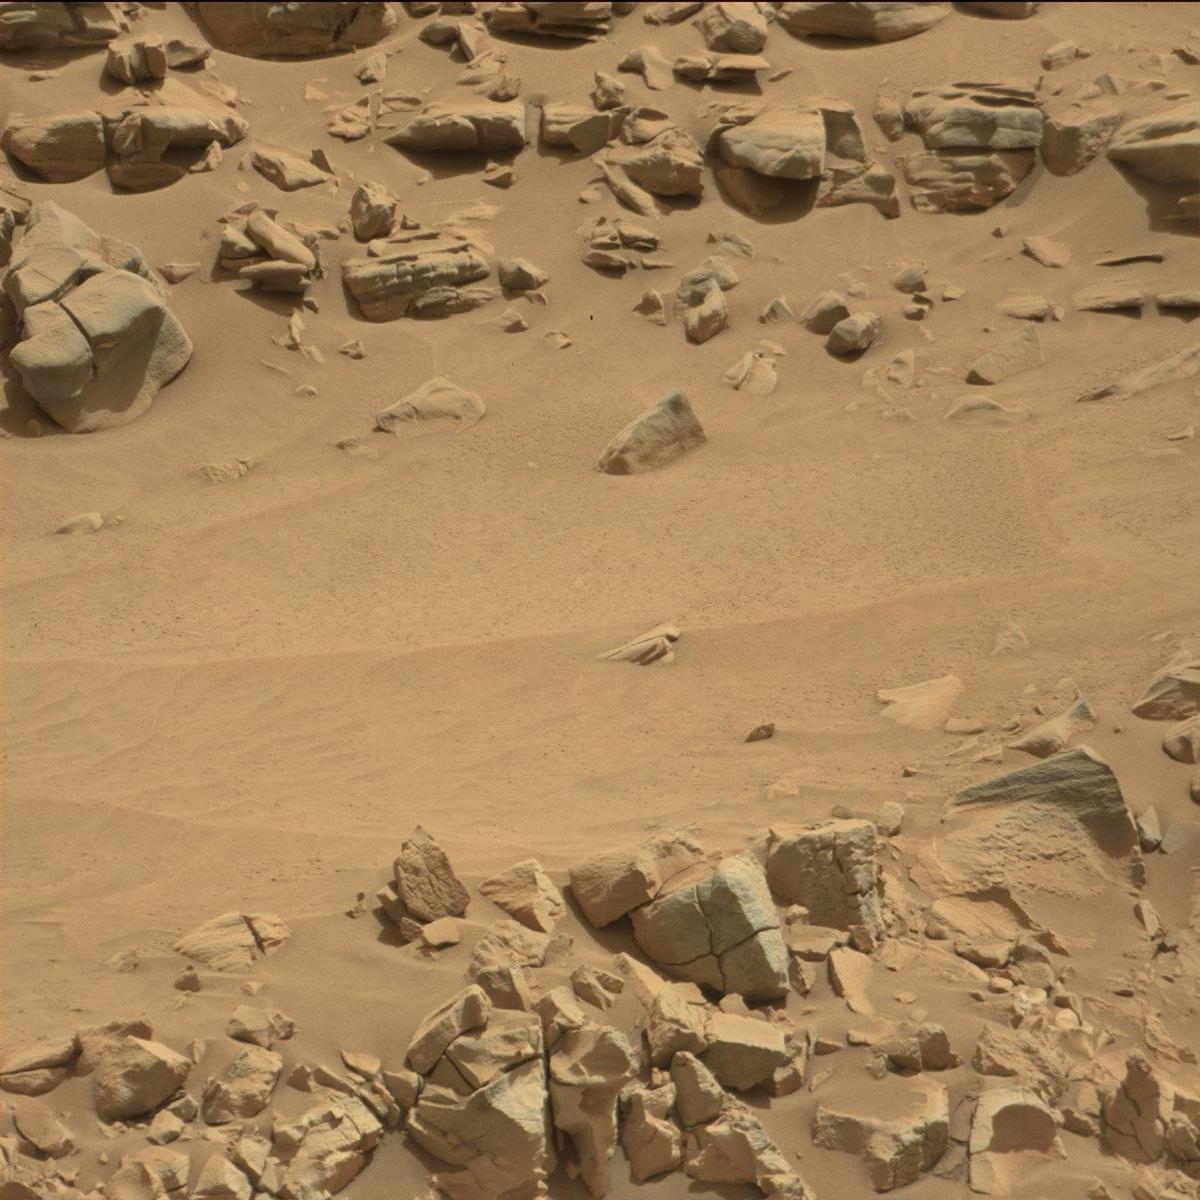
Terrain classes present: Bedrock, Sand / Soil